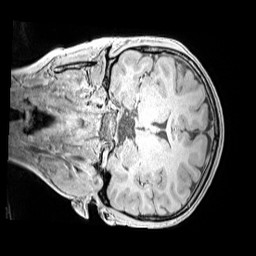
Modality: MP2RAGE
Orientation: coronal
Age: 12
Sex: male
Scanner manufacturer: siemens
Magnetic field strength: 3 T
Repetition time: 4 s
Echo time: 0.00299 s